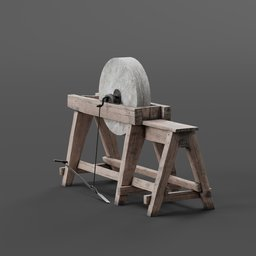
Label: tools